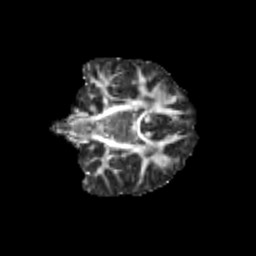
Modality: FA
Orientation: coronal
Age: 10
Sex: male
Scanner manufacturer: siemens
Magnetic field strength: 3 T
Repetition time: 3.8 s
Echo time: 0.07 s